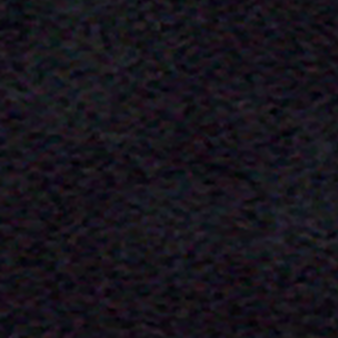
Label: other